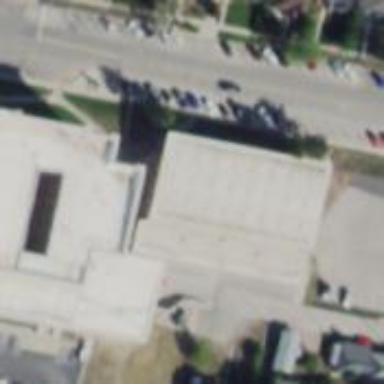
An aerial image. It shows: School building.